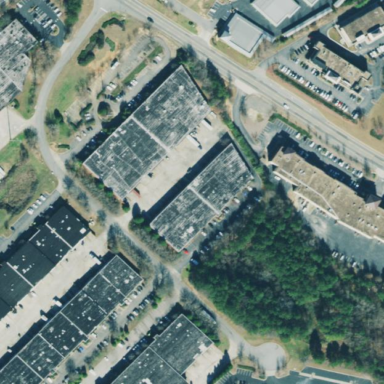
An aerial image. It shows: Warehouse.